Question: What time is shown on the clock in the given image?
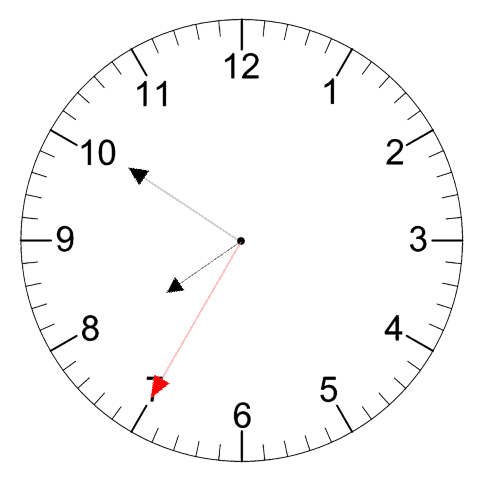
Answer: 07:50:35